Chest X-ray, AP view. Patient: 54 years old, sex M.
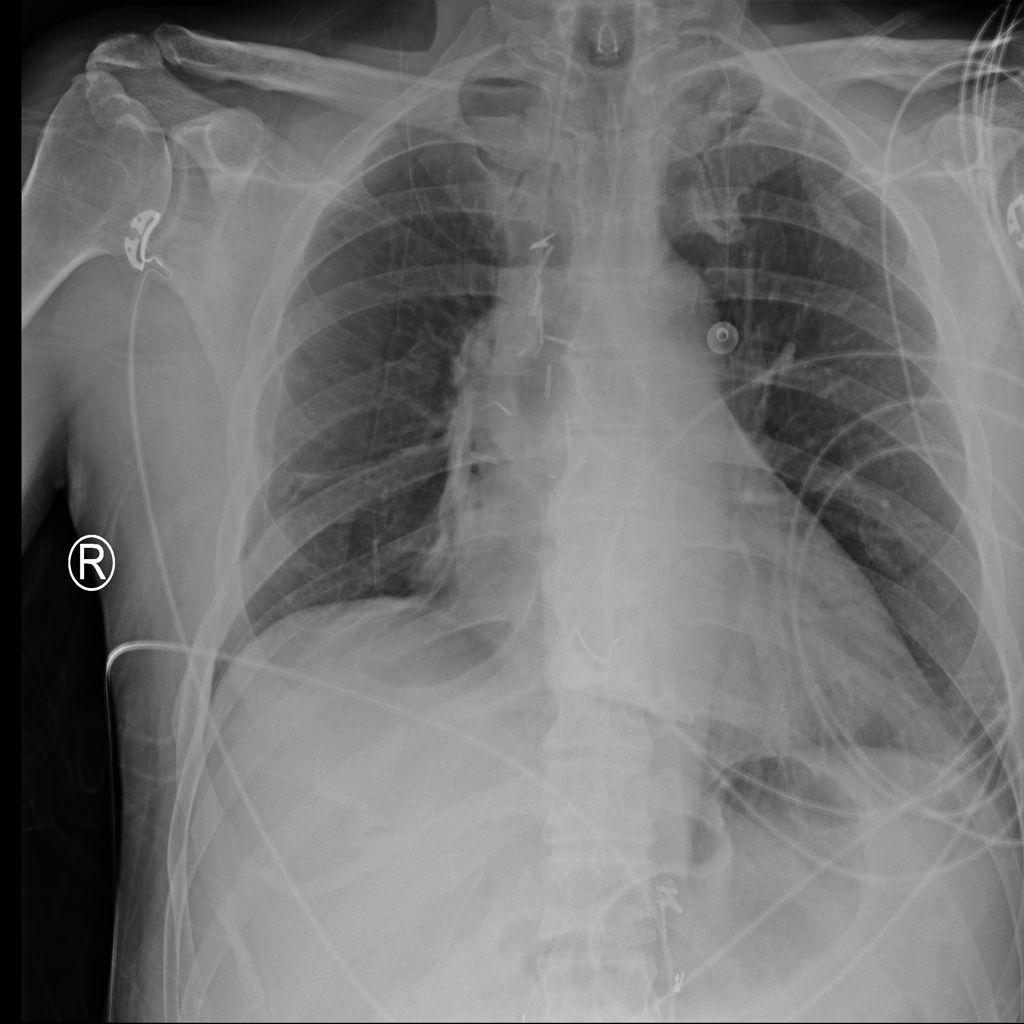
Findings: Pneumothorax